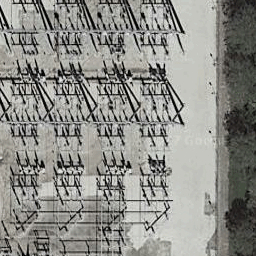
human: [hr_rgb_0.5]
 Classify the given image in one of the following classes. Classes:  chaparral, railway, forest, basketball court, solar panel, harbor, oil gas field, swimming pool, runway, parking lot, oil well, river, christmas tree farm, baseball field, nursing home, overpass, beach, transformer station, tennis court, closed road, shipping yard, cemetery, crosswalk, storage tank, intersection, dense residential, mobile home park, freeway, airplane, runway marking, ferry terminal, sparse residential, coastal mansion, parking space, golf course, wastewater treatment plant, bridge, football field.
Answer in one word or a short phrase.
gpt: transformer station